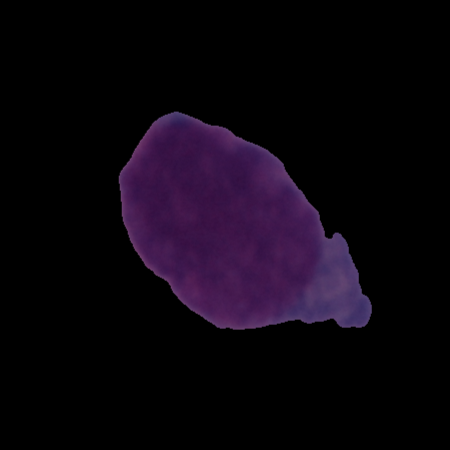
Label: cancer